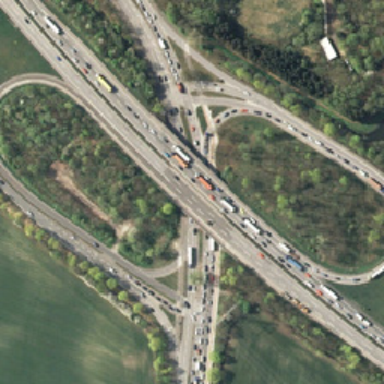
Countless cars crossed the fields along the highway under the viaduct and viaduct .